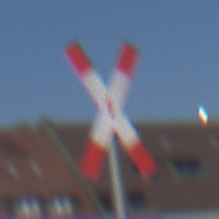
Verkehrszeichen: Andreaskreuz
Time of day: MorningAfternoon
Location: Outdoor (Urban)
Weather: Clear
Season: NotSpecified
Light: Natural